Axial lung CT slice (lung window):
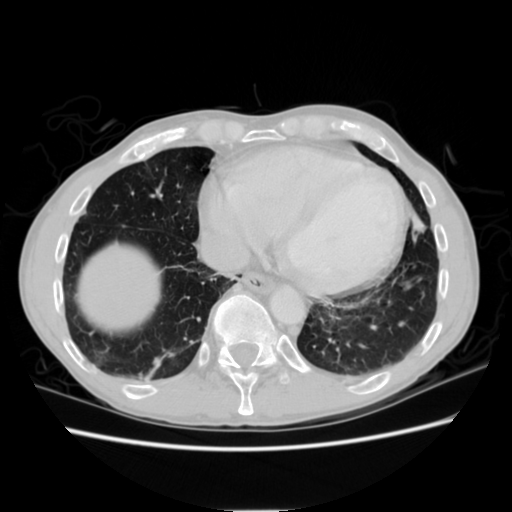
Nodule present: no